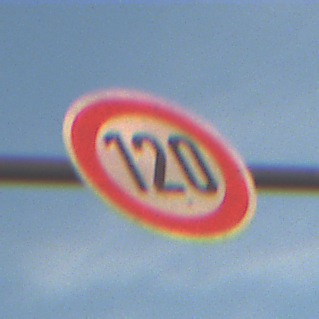
Verkehrszeichen: Geschwindigkeit120
Umgebung: Outdoor, Nature
Tageszeit: SunriseSunset
Wetter: PartlyCloudy
Licht: Natural
Jahreszeit: NotSpecified
Kontrast: HighContrast